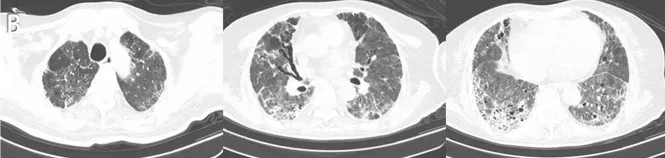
Chest CT of this patient. (B) CT images on day 129 indicate that patchy shadows, GGO, and consolidations were absorbed, and some air bronchogram signs and fiber strands were left.
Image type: radiology (ct)